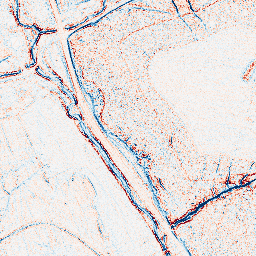
Category: edge_preserving
Decomposition family: anisotropic_diffusion
Decomposition parameters: iterations: 5
kappa: 100
gamma: 0.05
Upsampling method: cubic_catmull_rom
Upsampling parameters: scale: 2
Upsampling scale: 2